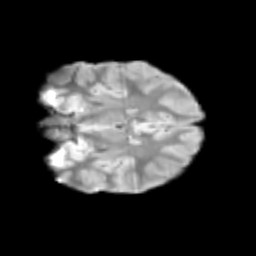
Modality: T2w
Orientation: coronal
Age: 11
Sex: male
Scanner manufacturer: siemens
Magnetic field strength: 3 T
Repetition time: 3.8 s
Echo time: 0.07 s